The image is a wavelet scalogram (time versus scale/frequency) of a rolling-element bearing's vibration signal. Classify the bearing condition as one of: normal, inner_race, outer_race, ball.
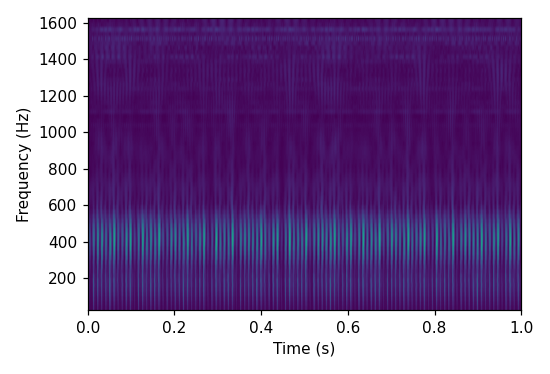
Answer: outer_race